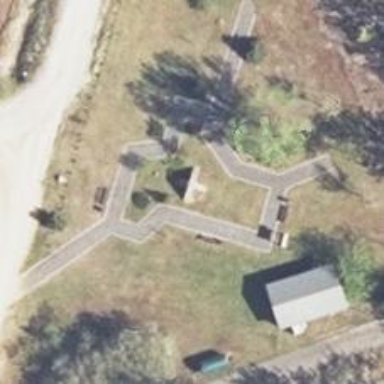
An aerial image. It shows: Historic memorial.